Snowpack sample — Buffalo Mountain, Silverthorne, Colorado, USA (1/25/25, 10:11 AM MST)
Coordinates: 39.6222, -106.1139
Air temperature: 22 °F
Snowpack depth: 110 cm
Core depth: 30 cm
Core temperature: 42.8 °F
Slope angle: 12°, slope face: 102°
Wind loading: high
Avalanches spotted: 0
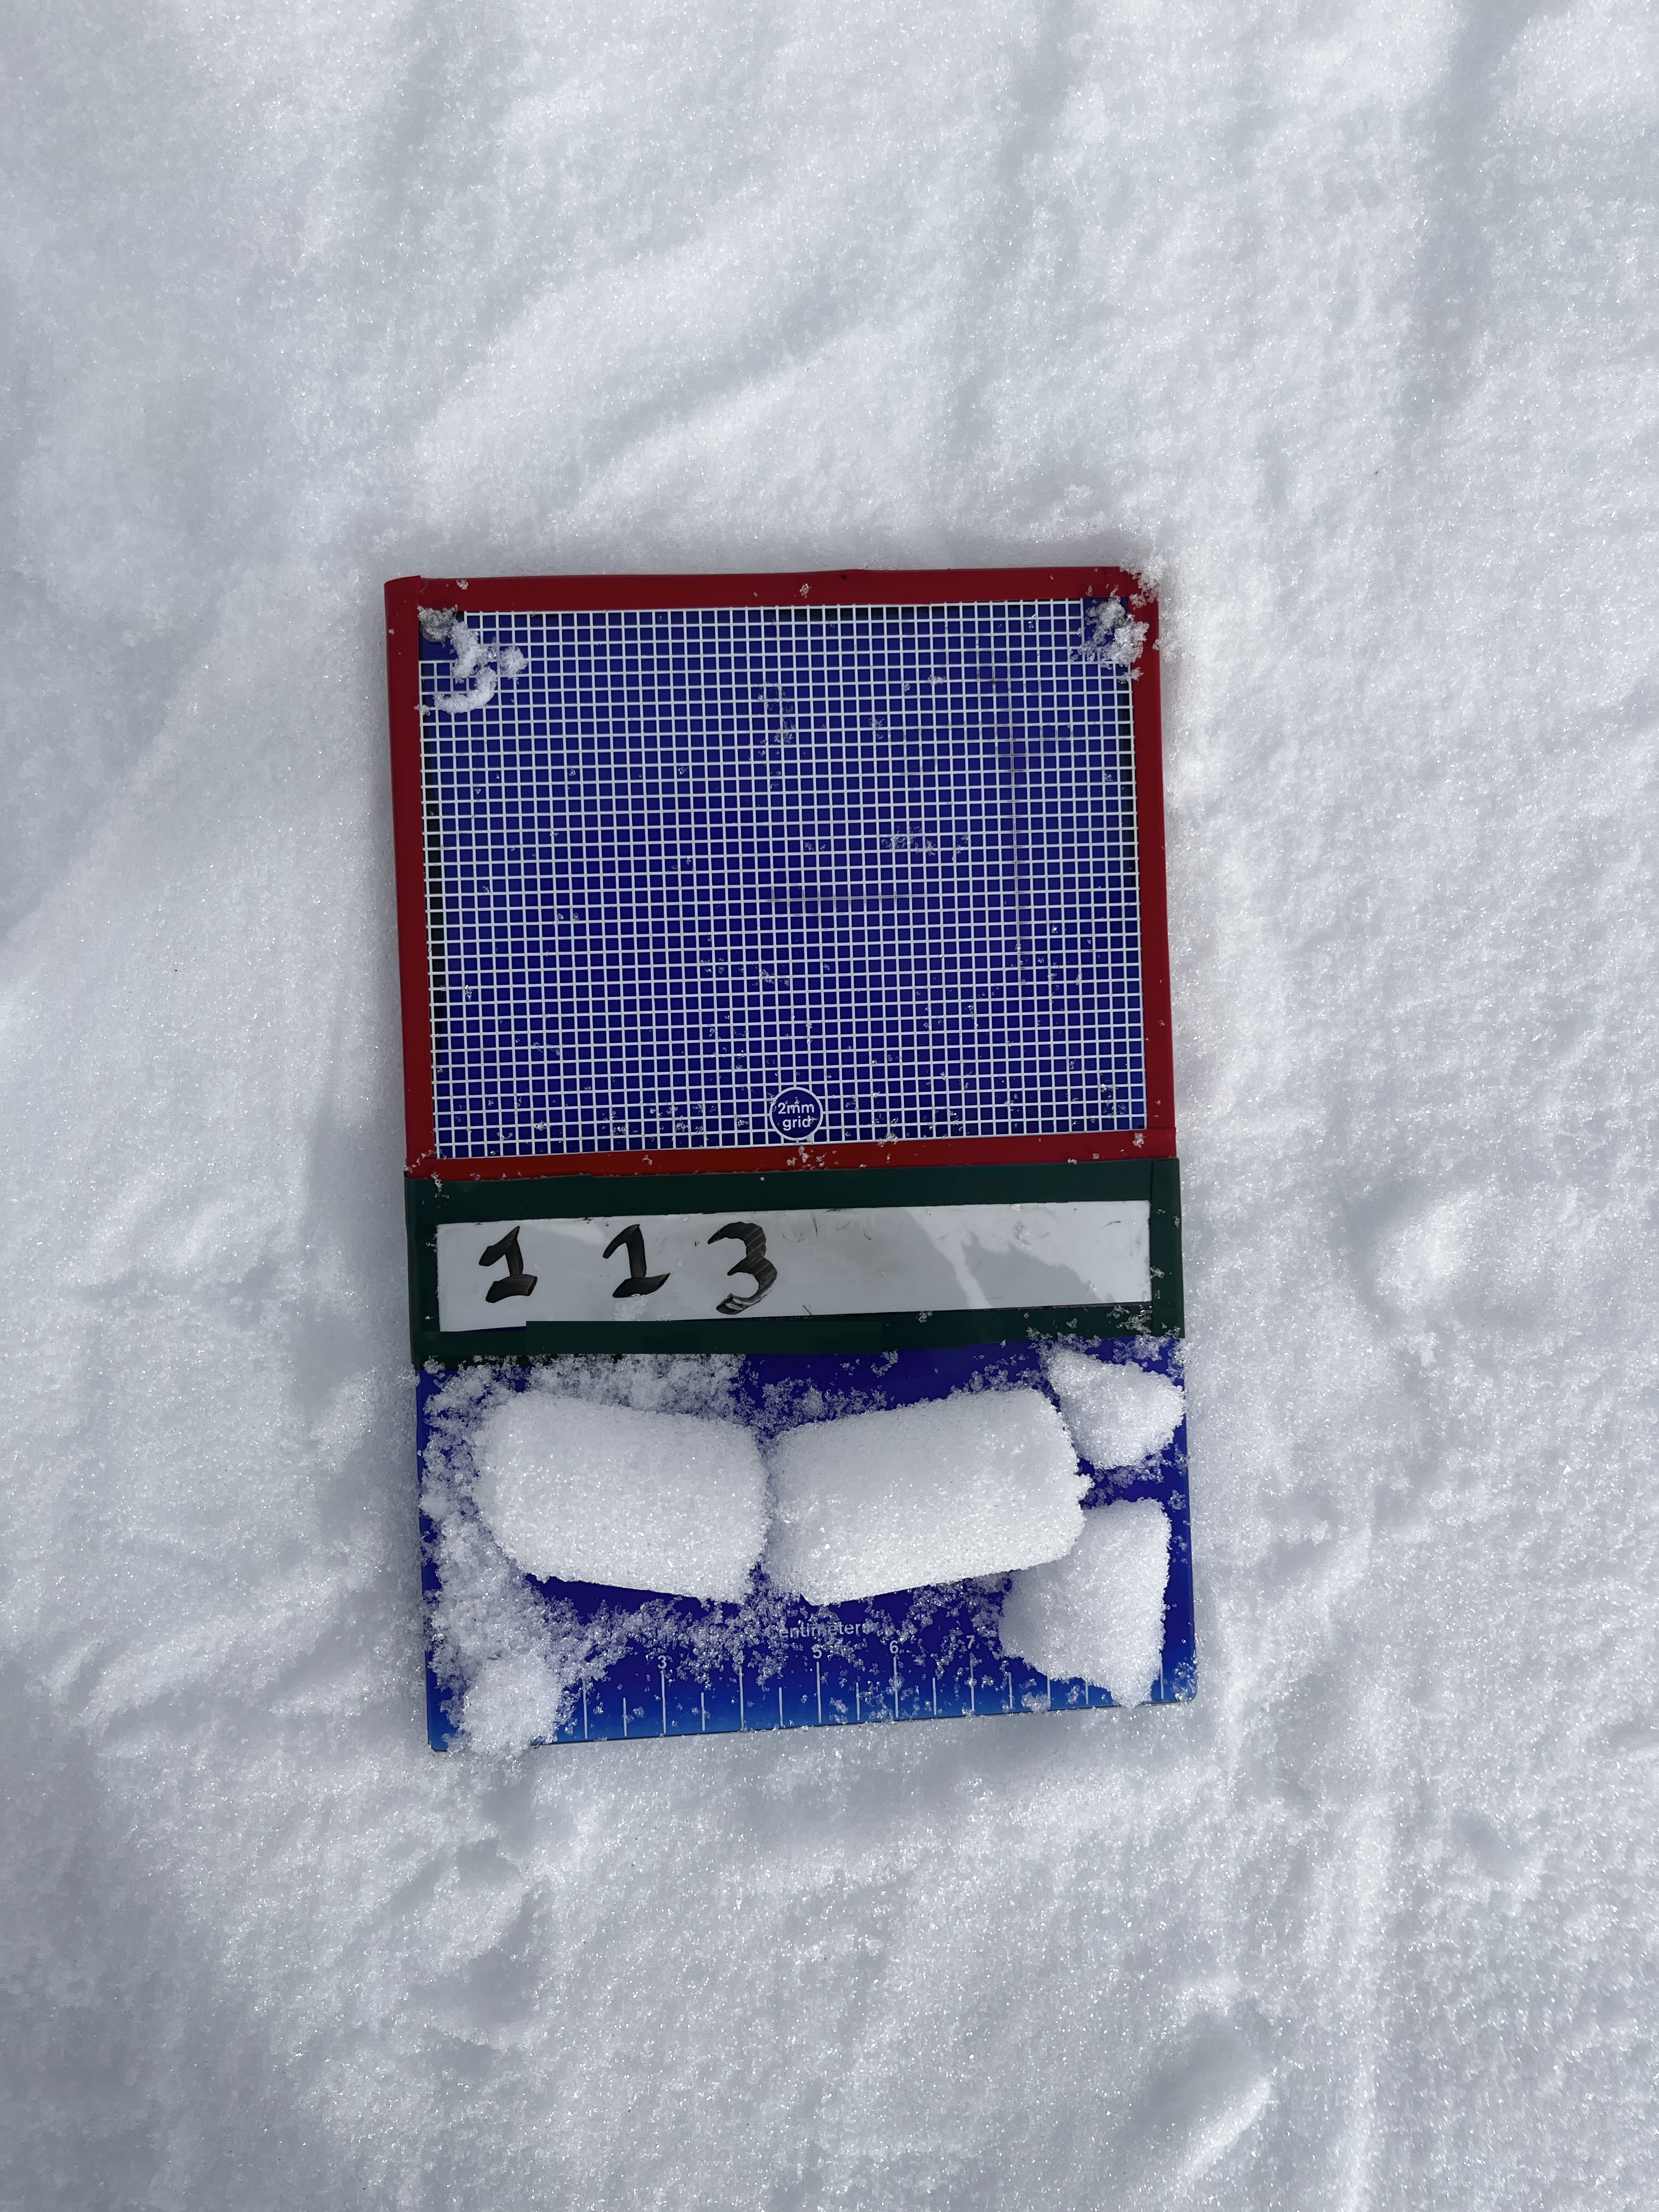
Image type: crystal_card
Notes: No avalanches nearby, collected on the outskirts of a fire break 15 meters from the treeline, on way to Buffalo and Red Mountain